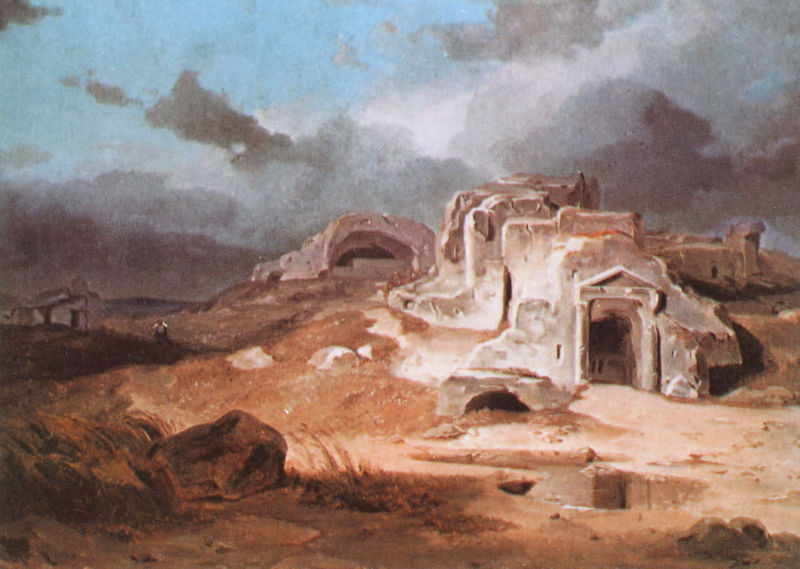
Titel: Syrakus - Grab des Archimedes
Künstler: Carl Rottmann
Institution: Berchtesgaden, Schloß
Schlagwörter: blau, felsen, gemälde, himmel, mann, weiß, wolken, landschaft, sand, stadt, grau, gebäude, rot, mensch, steine, öl, rauch, höhle, pfütze, farben, wüst, wüste, tor, eingang, ruine, loch, ruinen, mausoleum, grabkammer, glühend